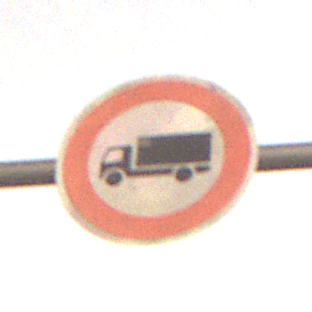
Verkehrszeichen: VerbotFuerKraftfahrzeugeUeberDreiKommaFuenfTonnen
Umgebung: Outdoor, Nature
Tageszeit: Night
Wetter: Clear
Licht: Natural
Jahreszeit: NotSpecified
Kontrast: LowContrast